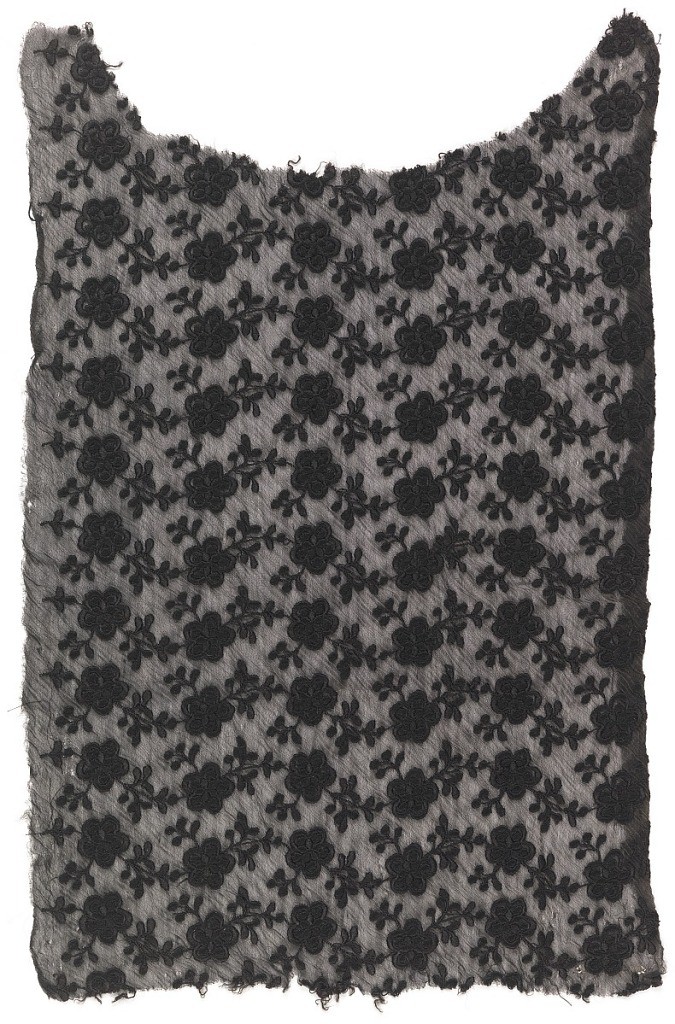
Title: Textile
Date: late 19th century
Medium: silk embroidery, silk foundation Technique: embroidered on plain weave with overtwisted yarns (crêpe)
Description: Left front of bodice, cut on the bias, of black crepe embroidered with black silk in close serpentines of cherry blossoms and stems.